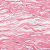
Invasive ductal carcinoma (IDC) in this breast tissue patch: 0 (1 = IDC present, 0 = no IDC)